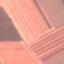
Label: AnnualCrop